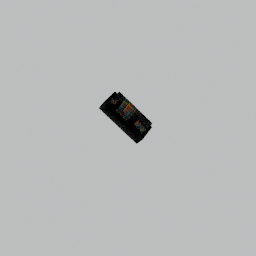
Label: furniture